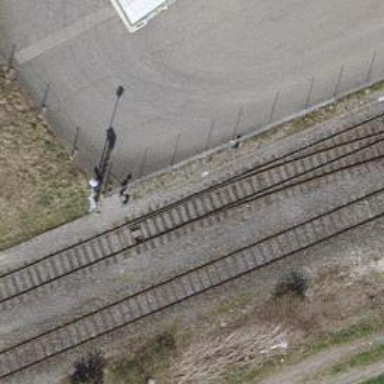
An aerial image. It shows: Railway switch.